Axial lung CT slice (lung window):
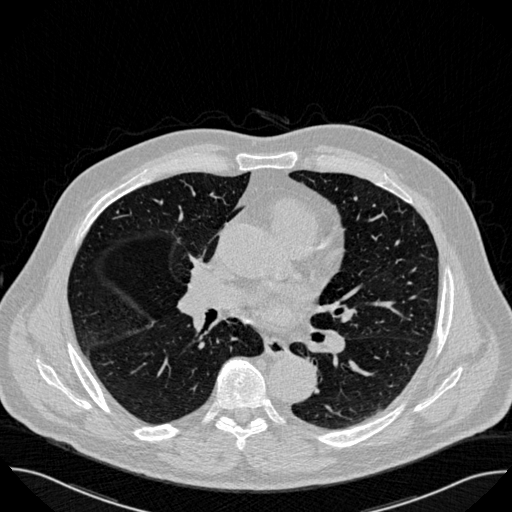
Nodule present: no